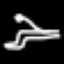
Label: frog